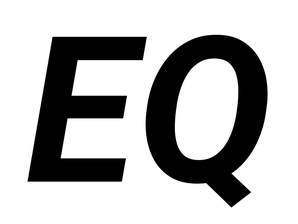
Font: Roboto-Italic_Bold_Italic